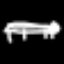
Label: bed